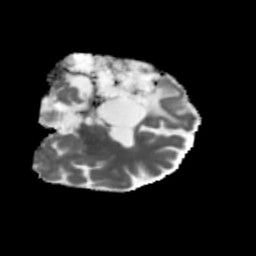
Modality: MD
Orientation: coronal
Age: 48
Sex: male
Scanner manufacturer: siemens
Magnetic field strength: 3 T
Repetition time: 5.47 s
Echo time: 0.0854 s